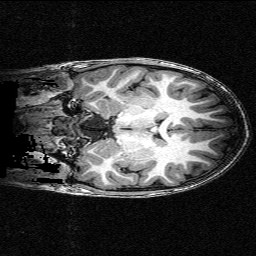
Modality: T1w
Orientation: coronal
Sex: female
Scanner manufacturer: siemens
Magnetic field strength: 3 T
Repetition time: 2.3 s
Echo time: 0.00336 s